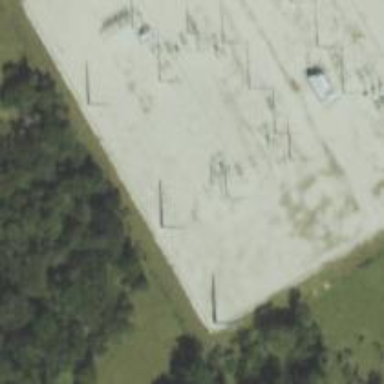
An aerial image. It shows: Switch used for power control.